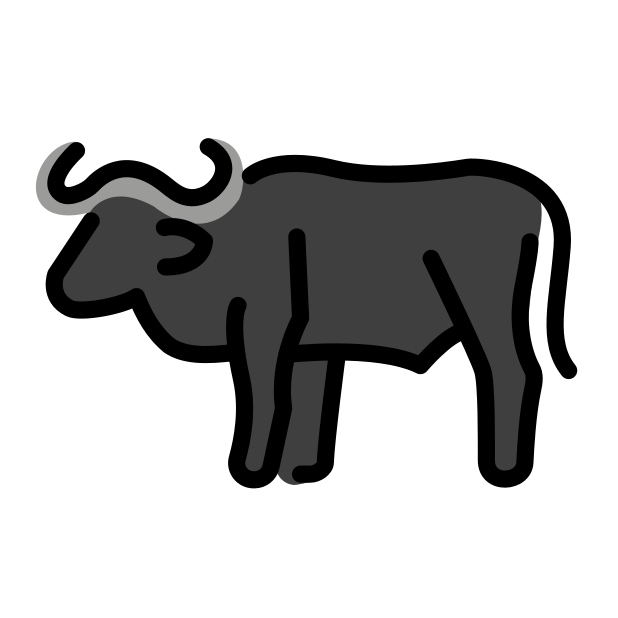
Emoji: 🐃
Name: water buffalo
Unicode: 0x1f403